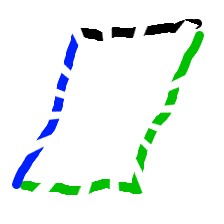
Shape: parallelogram